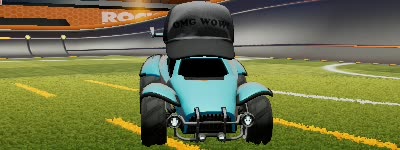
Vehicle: octane